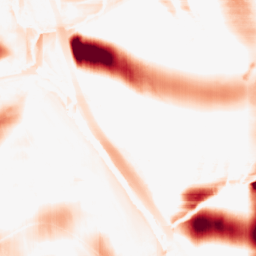
Category: morphological
Decomposition family: morphological_square
Decomposition parameters: operation: opening
size: 50
Upsampling method: linear_exact
Upsampling parameters: scale: 4
Upsampling scale: 4